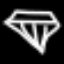
Label: diamond